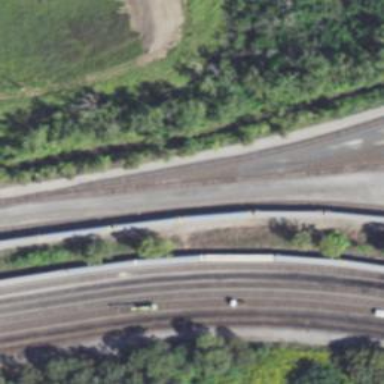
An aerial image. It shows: Disused railway spur.